Aerial crown-view tile of a tropical tree (Barro Colorado Island, Panama), acquired 20240716:
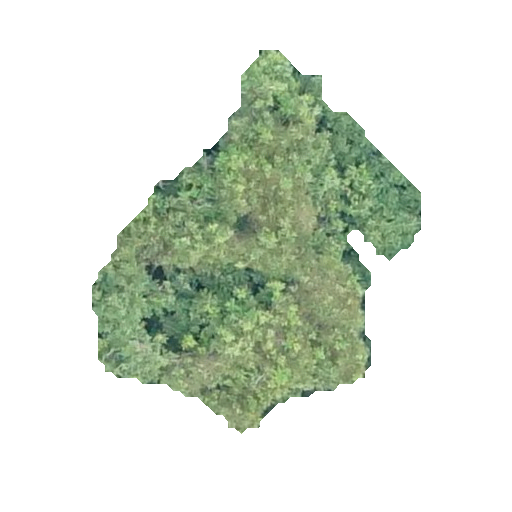
Species: Protium stevensonii
GBIF accepted scientific name: Tetragastris panamensis
Crown area: 113.71 m²